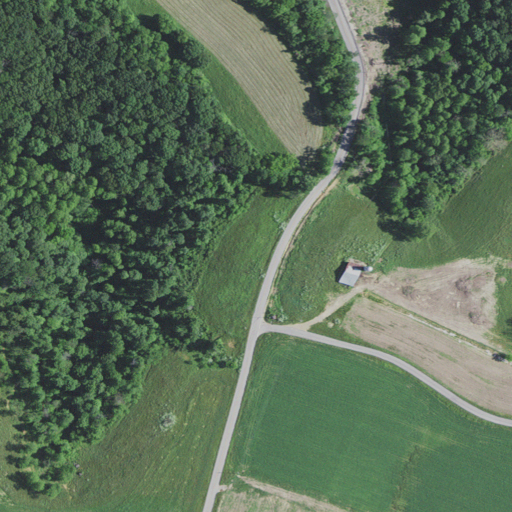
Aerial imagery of gap in Kentucky named Chapel Gap containing deciduous forest, pasture, cultivated crops, open development, low intensity development, grassland, medium intensity development, and mixed forest